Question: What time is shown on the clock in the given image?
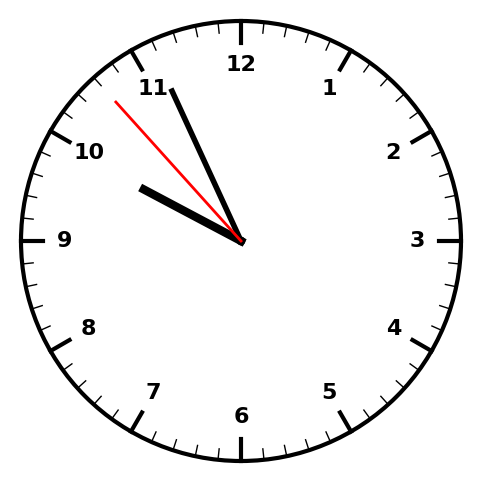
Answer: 09:55:53